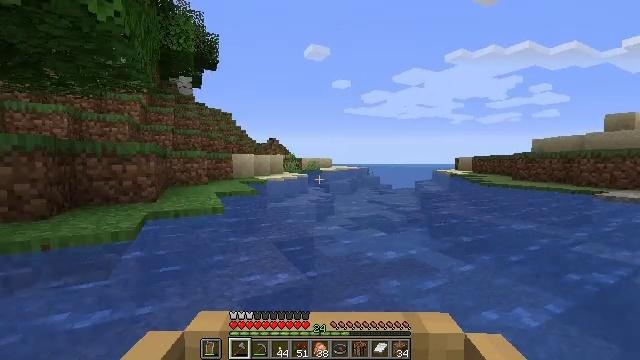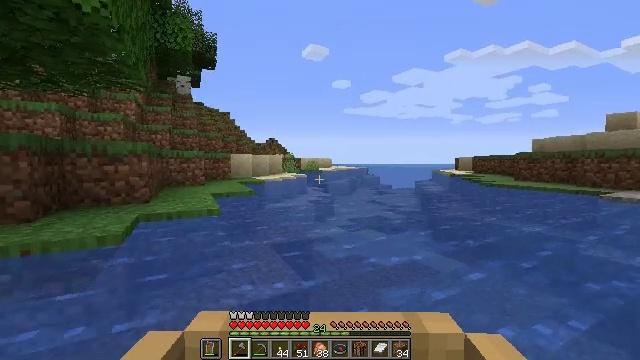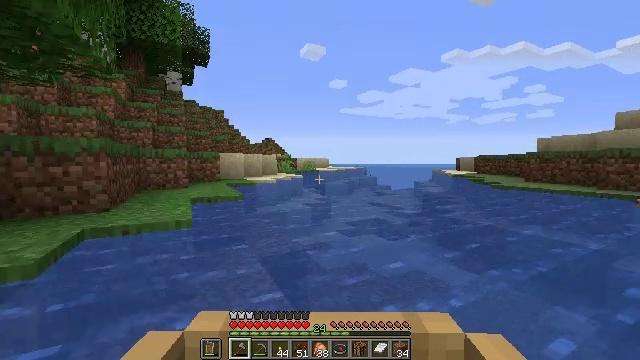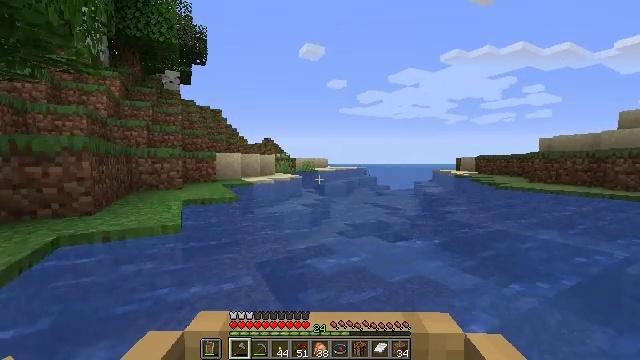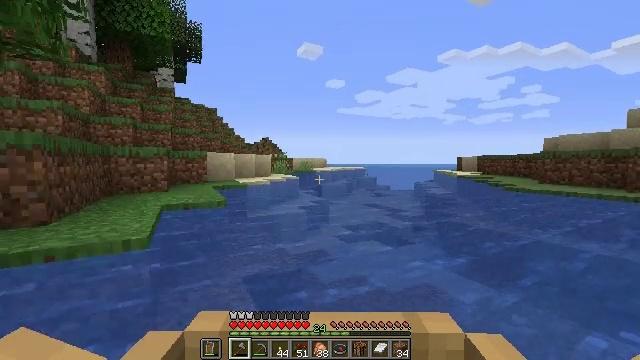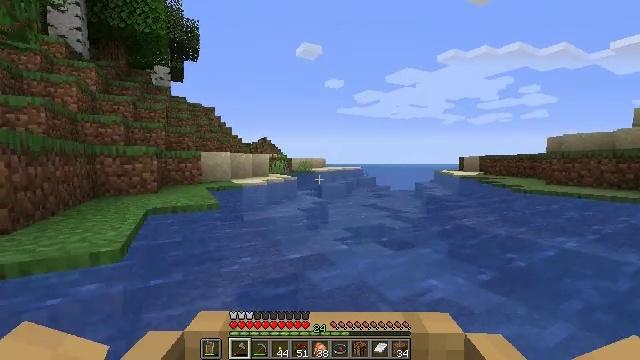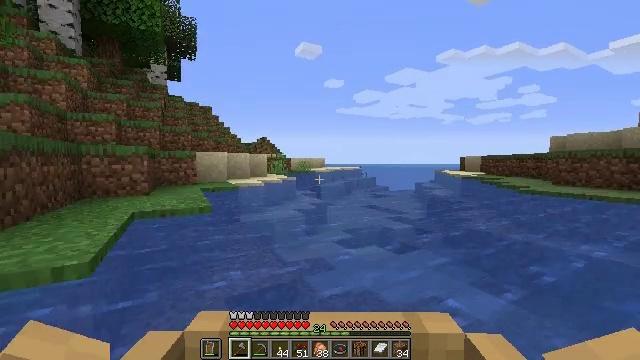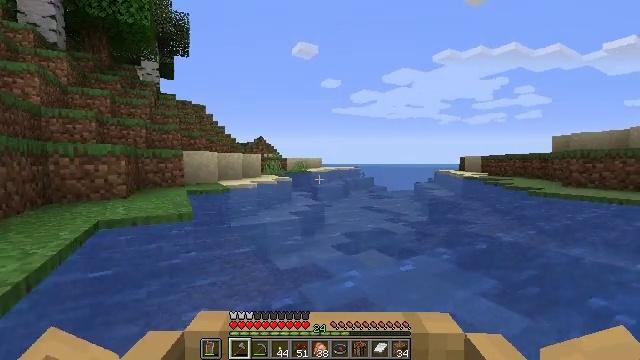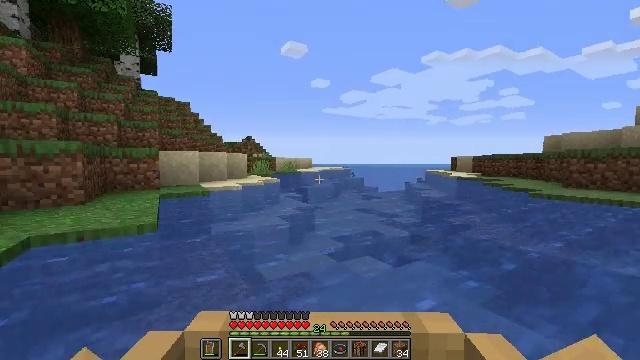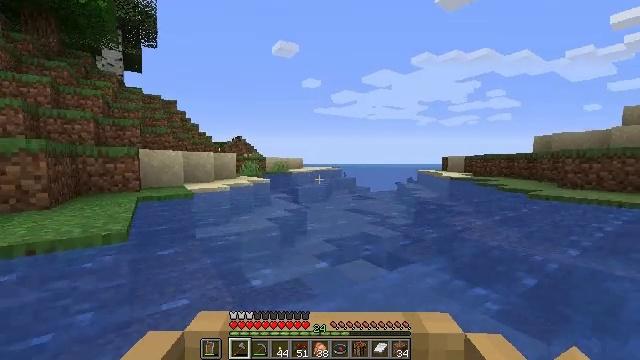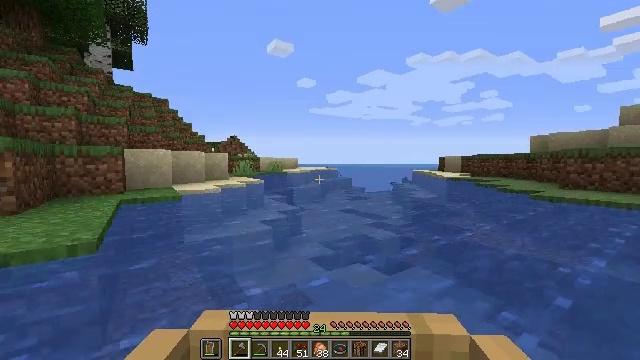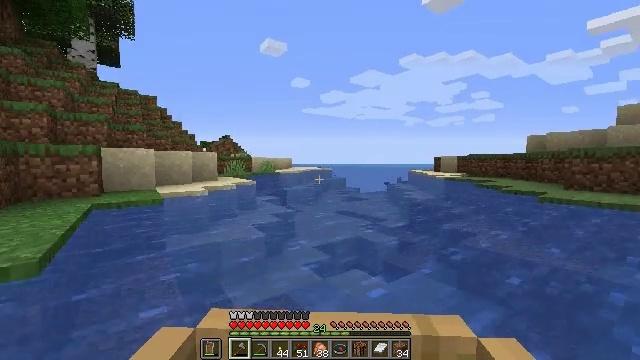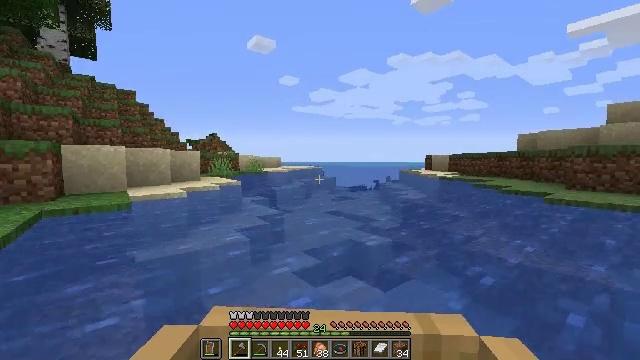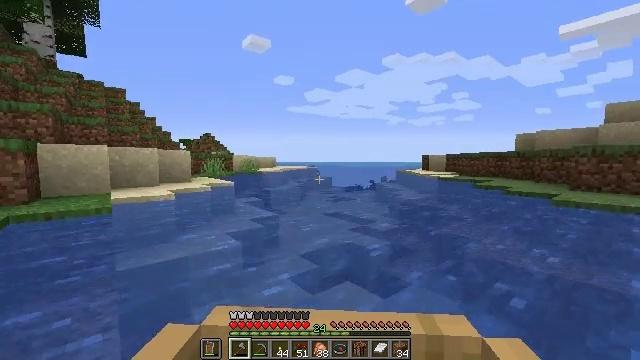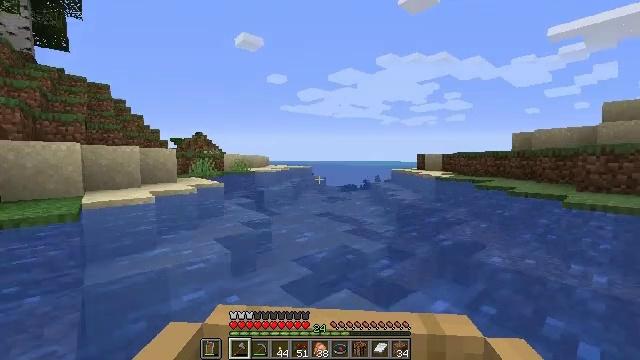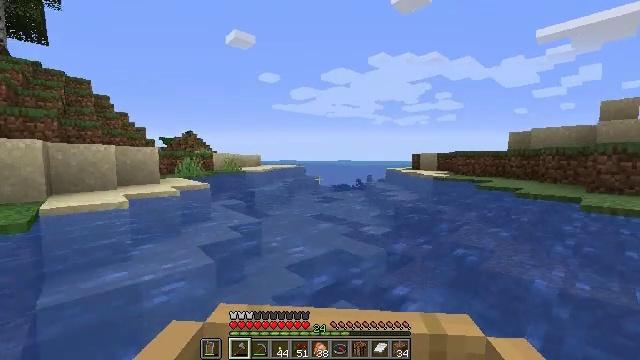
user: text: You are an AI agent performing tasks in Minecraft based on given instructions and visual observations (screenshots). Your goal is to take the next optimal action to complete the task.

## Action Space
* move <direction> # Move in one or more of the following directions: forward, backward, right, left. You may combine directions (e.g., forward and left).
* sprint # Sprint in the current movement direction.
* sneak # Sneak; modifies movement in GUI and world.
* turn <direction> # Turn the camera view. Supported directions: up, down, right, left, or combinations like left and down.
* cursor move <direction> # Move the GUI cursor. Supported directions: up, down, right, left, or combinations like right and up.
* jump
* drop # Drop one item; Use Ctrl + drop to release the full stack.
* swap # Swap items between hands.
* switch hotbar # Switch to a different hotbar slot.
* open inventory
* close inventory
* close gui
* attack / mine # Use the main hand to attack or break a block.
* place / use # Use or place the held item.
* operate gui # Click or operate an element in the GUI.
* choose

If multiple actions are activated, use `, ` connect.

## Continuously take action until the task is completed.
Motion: motion action
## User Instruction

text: Mine underwater sea pickle.
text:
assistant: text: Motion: move forward
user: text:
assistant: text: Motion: move forward
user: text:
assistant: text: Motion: move forward
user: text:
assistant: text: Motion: move forward
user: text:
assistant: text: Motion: move forward
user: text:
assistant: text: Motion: move forward and move right
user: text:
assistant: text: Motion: move forward and move right
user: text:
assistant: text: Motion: move forward and move right
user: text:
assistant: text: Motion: move forward
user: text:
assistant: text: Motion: move forward
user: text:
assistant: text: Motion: move forward, turn left
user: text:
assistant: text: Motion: move forward
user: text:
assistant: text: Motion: move forward
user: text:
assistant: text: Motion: move forward
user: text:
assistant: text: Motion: move forward
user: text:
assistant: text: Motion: move forward
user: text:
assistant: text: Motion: move forward
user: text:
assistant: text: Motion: move forward
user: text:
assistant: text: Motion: move forward
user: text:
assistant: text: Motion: move forward
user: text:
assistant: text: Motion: move forward
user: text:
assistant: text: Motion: move forward and move left
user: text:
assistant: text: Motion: move forward and move left
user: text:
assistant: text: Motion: move forward and move left
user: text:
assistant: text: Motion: move forward
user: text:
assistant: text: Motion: move forward
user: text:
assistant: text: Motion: move forward
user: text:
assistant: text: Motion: move forward
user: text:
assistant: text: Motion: move forward
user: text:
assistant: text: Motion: move forward